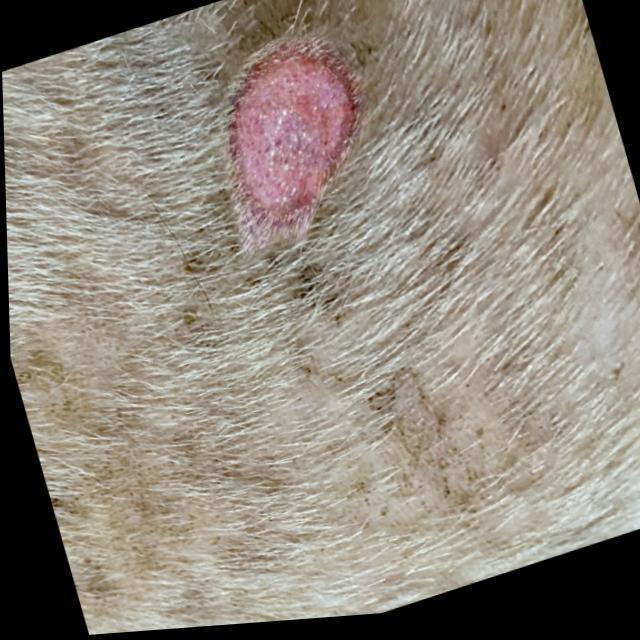
Canine ringworm (Dermatophytosis) — fungal infection caused by Microsporum or Trichophyton. Presents with circular alopecia, scaling, crusting, and broken hairs.